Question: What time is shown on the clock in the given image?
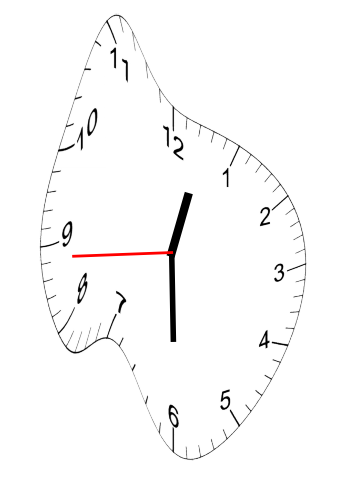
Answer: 12:29:44